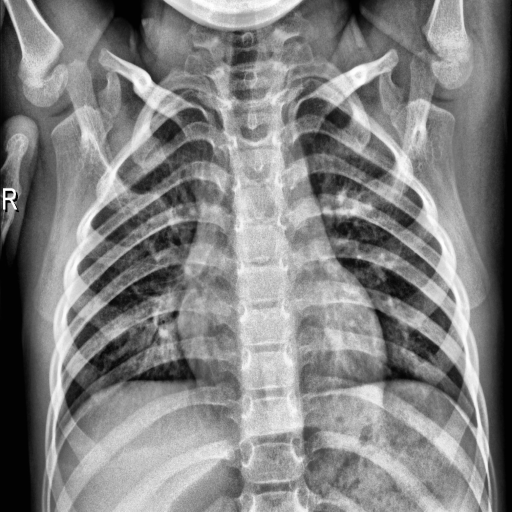
Finding: NORMAL